Interaction volume radius: 10 \u00c5
Interaction volume height: 15 \u00c5
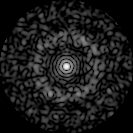
Disorder parameter: 0.8171